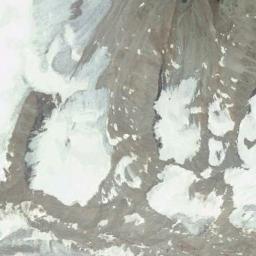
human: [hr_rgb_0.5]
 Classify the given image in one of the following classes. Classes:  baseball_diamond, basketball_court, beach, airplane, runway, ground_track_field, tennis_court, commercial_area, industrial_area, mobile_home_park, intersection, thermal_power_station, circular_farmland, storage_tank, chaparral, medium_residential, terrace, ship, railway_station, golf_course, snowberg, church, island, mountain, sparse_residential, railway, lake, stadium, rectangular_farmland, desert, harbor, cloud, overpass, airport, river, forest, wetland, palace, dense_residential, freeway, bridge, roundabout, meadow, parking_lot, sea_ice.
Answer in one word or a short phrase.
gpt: snowberg